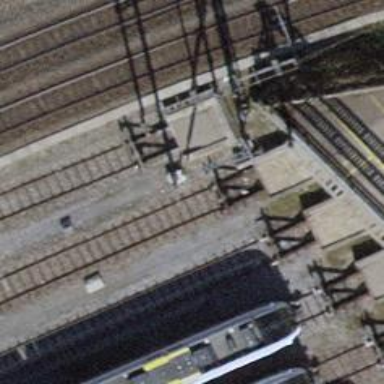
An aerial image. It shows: Railway buffer stop.